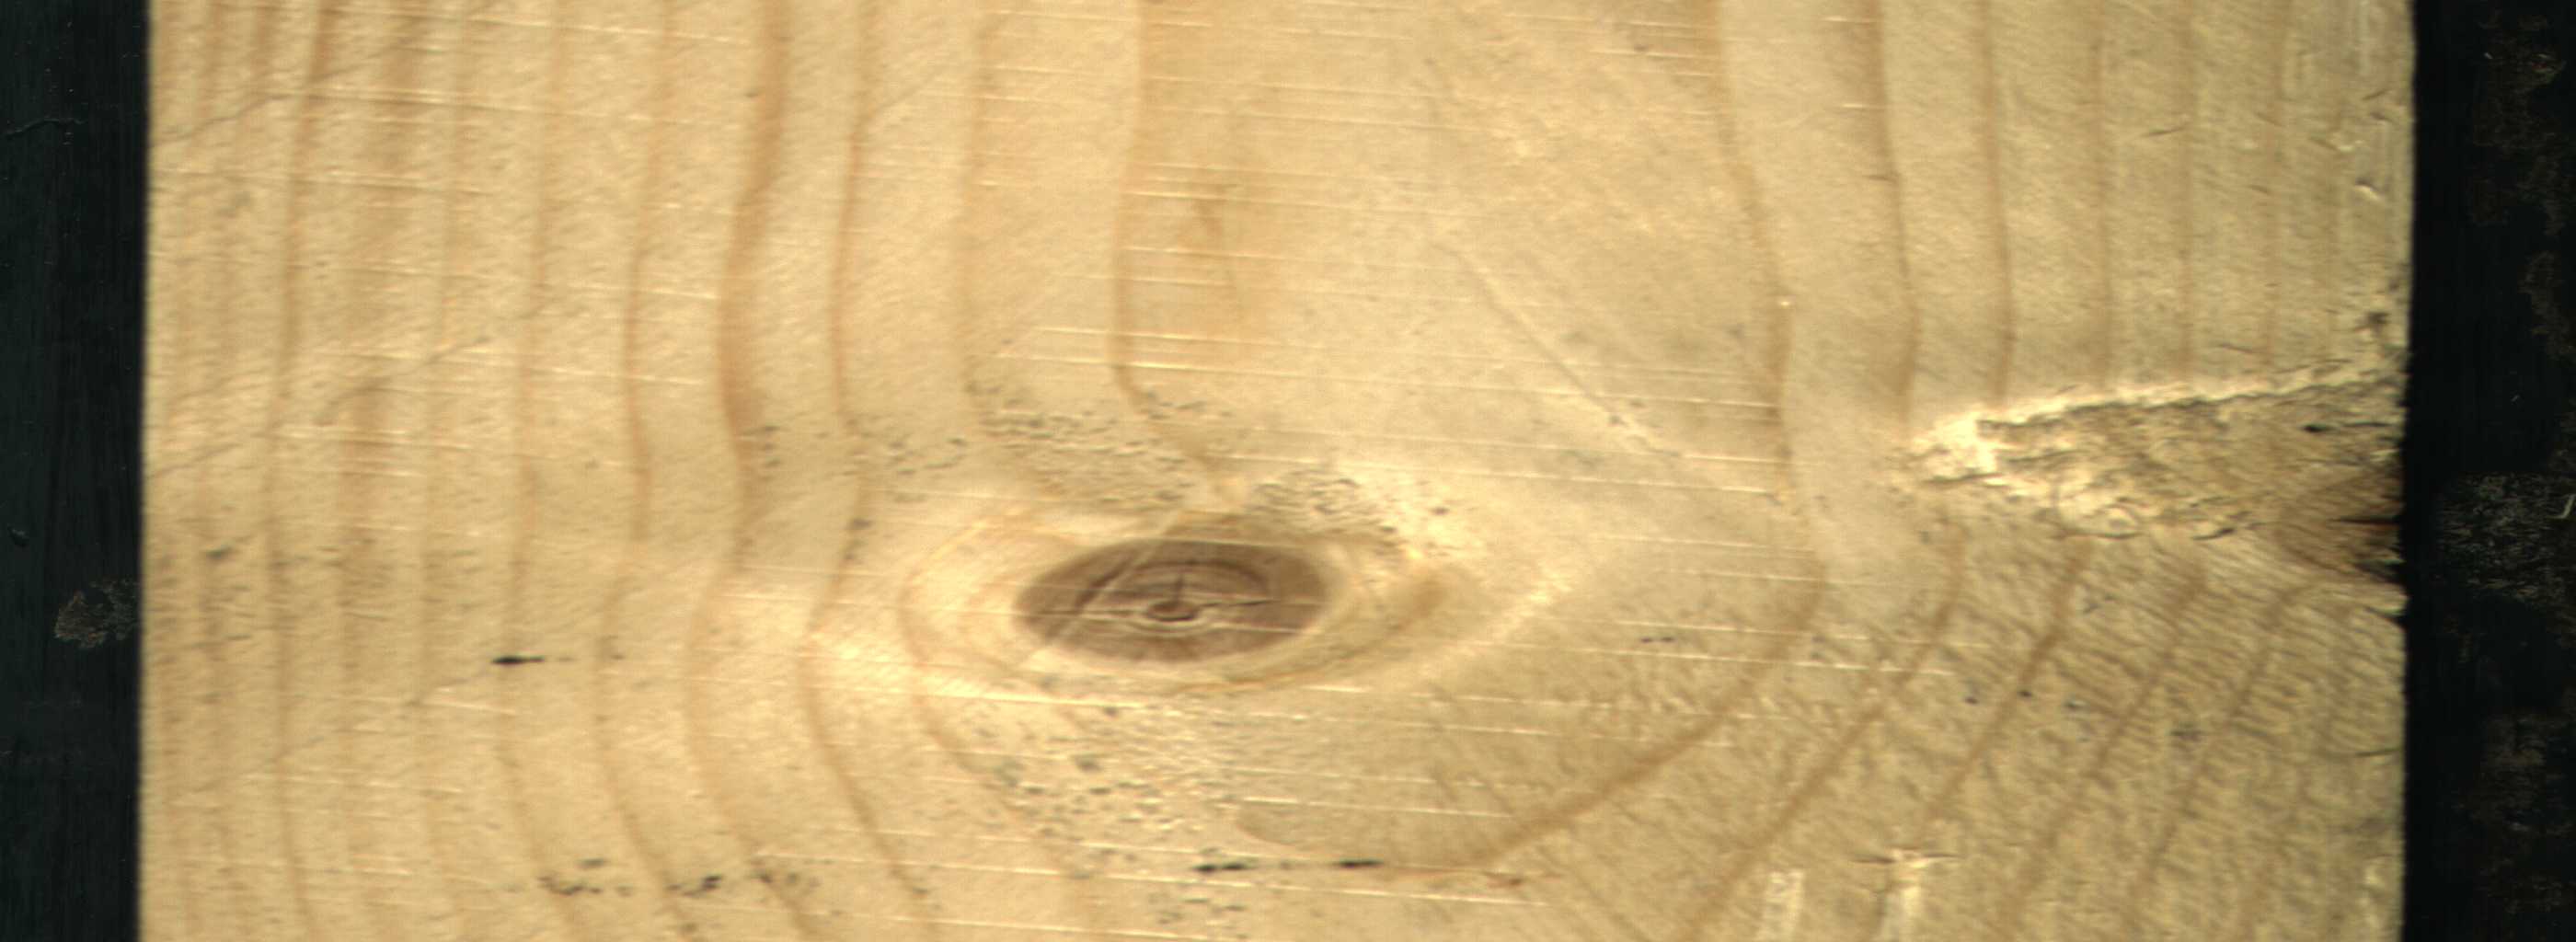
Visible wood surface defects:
Live_Knot
Live_Knot